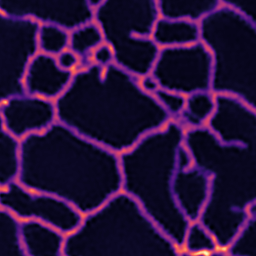
Label: Super-resolution ER image